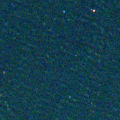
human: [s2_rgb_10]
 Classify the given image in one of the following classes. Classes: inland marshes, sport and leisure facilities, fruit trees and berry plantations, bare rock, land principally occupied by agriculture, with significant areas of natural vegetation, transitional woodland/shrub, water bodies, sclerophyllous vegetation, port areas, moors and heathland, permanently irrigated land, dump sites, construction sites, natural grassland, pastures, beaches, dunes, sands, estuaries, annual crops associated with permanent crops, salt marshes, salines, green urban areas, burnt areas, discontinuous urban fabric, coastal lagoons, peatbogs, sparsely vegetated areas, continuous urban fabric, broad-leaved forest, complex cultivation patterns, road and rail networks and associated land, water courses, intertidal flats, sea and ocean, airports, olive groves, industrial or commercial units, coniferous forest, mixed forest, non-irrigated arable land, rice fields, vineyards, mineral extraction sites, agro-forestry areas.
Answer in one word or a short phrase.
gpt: sea and ocean